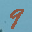
Label: 9